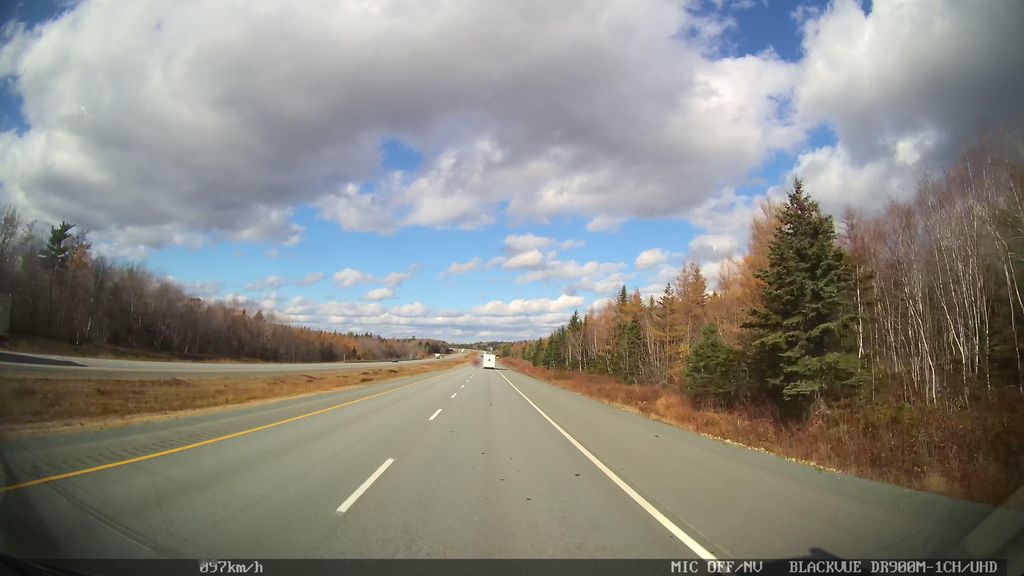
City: halifax